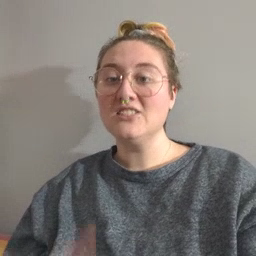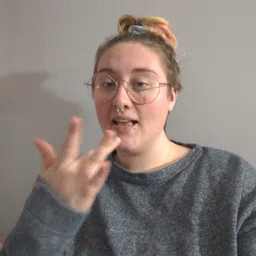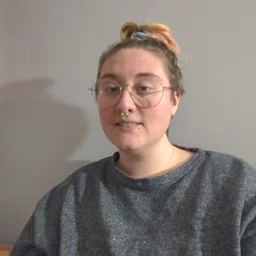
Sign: taste